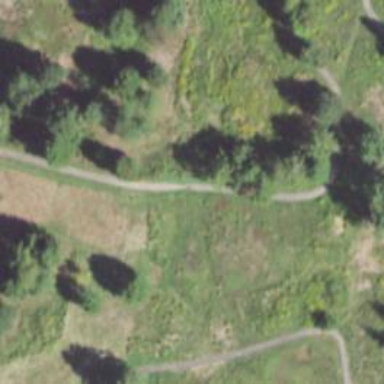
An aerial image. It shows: Service road used as golf cart path.